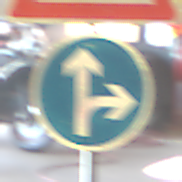
Verkehrszeichen: VorgeschriebeneFahrtrichtungGeradeausOderRechts
Zusatzzeichen oben: Arbeitsstelle
Umgebung: Indoor, Urban
Tageszeit: Midday
Wetter: NotSpecified
Licht: Natural
Jahreszeit: NotSpecified
Kontrast: MediumContrast